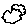
Label: cloud